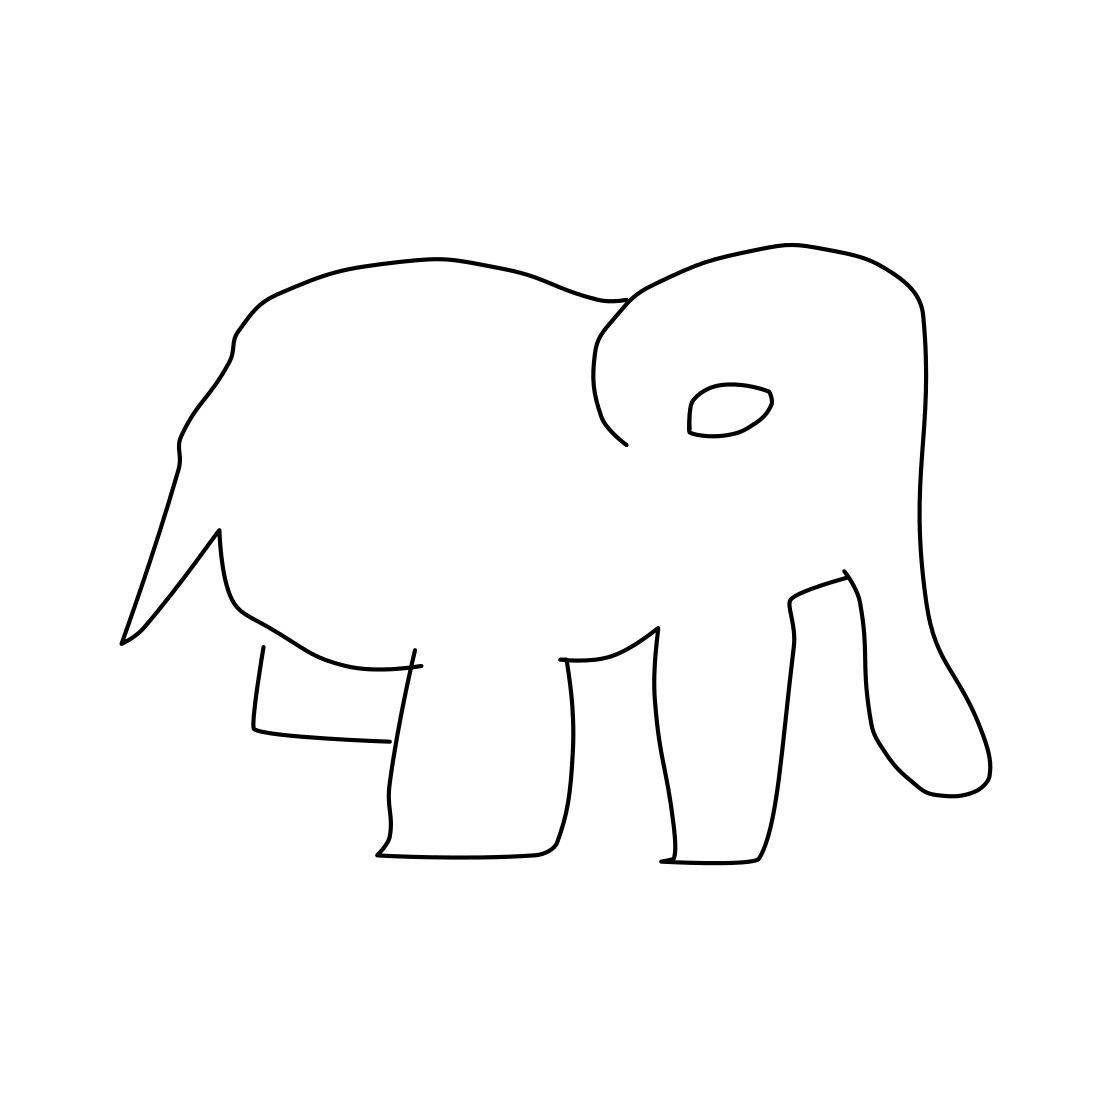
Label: elephant